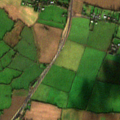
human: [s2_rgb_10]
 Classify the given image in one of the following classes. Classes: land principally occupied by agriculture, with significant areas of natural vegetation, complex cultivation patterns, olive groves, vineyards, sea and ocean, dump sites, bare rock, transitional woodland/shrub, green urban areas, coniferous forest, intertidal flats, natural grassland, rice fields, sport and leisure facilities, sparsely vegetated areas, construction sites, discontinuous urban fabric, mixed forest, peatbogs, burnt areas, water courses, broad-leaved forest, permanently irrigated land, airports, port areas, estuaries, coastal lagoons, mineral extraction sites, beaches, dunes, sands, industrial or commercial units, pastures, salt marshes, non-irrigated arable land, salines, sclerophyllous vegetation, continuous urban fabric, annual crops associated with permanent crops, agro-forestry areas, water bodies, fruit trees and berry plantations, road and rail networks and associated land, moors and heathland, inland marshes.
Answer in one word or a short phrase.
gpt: non-irrigated arable land, pastures